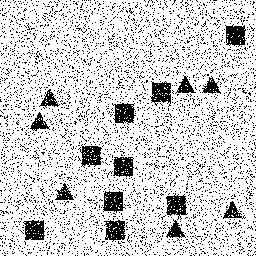
Squares: 9
Triangles: 7
Stars: 0
Total shapes: 16